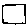
Label: square